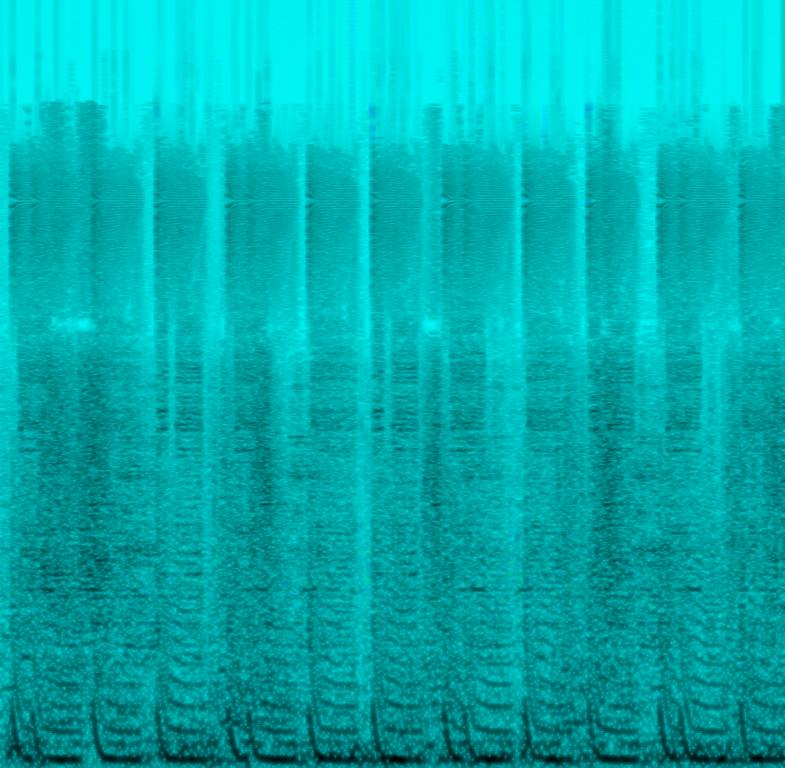
This audio contains a fully overdriven aggressive kick sound with a lot of digital noise sounds. This is an amateur recording. This song may be playing in a post apocalyptic video game.